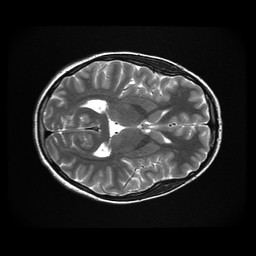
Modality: T2w
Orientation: axial
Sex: female
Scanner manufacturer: ge
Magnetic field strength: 3 T
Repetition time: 5 s
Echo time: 0.1015 s